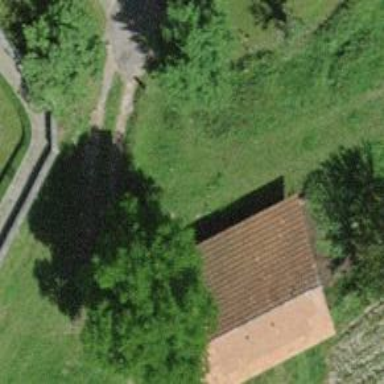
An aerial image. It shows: Rural barn.